Field crop: maize
Growth stage: 1
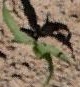
Species: maize